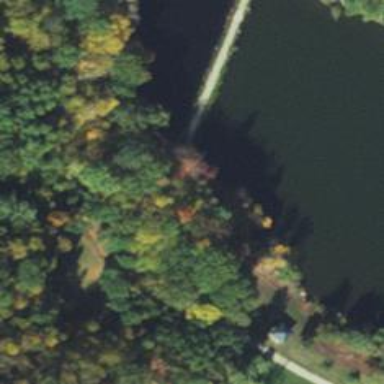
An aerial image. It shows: Path alongside dam.